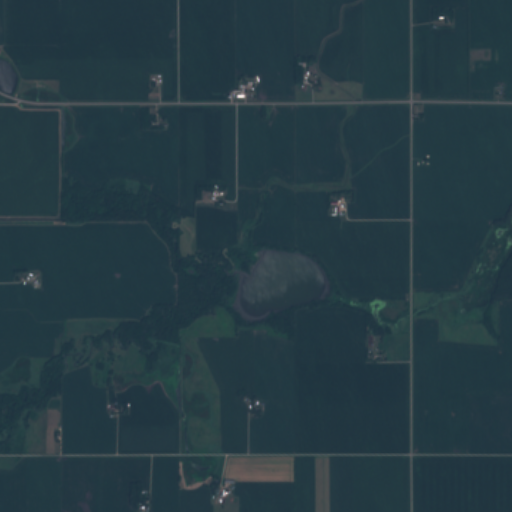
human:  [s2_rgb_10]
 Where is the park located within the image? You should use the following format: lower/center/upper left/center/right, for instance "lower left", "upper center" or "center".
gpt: The park is located in the upper right of the image.
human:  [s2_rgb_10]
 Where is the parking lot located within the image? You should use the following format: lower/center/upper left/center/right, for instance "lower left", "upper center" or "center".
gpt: The parking lot is located in the center right of the image.
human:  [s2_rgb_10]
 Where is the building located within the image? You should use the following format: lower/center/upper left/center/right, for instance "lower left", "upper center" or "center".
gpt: The building is located in the upper right of the image.
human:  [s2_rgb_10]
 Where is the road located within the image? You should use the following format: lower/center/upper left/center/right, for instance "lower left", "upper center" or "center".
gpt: There is no road in the image.